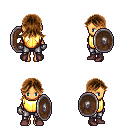
a pixel art fantasy rpg character, female body template, human, tanned skin, gold chest armor, metal pants, brown loose hair, metal gloves, maroon shoes, shield, four views (front, back, left, right), 2x2 character sprite sheet, small pixel art, hard edges, no anti-aliasing